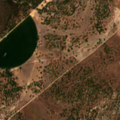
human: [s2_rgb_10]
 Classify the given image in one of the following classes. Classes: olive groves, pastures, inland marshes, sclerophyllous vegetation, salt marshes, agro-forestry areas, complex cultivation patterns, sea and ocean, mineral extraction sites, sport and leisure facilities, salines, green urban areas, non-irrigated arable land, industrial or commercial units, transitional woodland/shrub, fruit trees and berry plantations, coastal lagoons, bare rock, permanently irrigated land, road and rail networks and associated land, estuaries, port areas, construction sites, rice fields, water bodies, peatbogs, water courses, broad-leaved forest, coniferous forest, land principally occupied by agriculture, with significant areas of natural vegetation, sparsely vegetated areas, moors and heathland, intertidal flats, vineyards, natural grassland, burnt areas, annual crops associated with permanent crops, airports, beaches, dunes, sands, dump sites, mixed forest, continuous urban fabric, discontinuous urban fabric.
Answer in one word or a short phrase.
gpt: permanently irrigated land, agro-forestry areas, broad-leaved forest, mixed forest